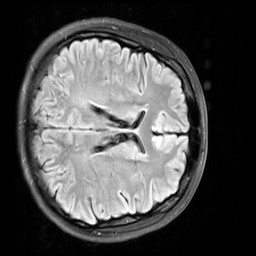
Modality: FLAIR
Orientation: axial
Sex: female
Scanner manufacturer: siemens
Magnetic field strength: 3 T
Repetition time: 10 s
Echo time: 0.09 s